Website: bh-photo
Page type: customer-info-address
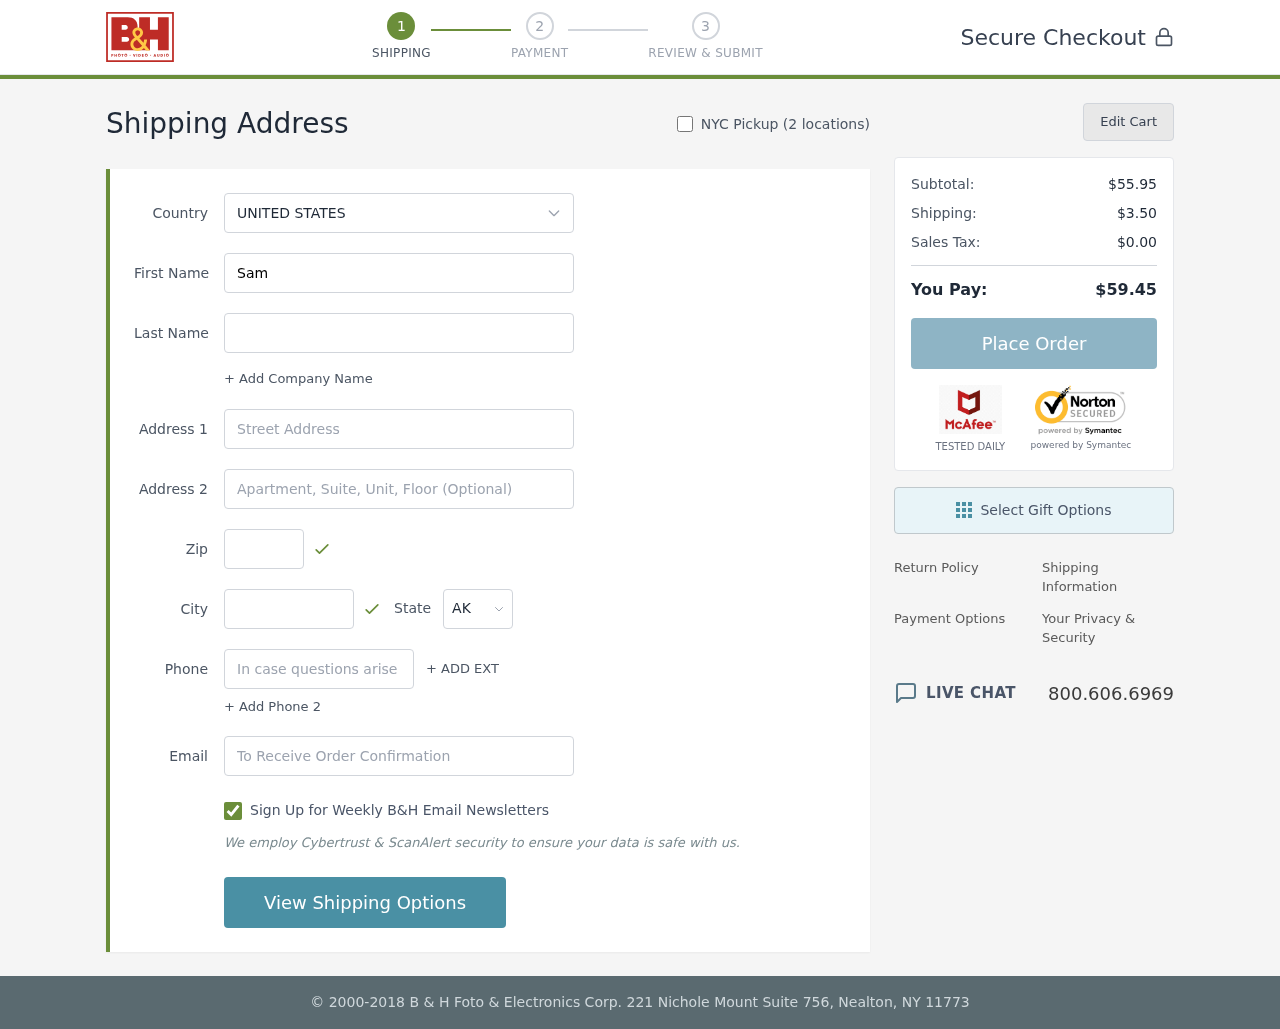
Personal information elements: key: PII_CITY
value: Danafort
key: PII_COUNTRY
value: United States
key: PII_EMAIL
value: samantha_crawford@gmail.com
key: PII_FIRSTNAME
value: Samantha
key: PII_LASTNAME
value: Crawford
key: PII_PHONE
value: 6038407886
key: PII_POSTCODE
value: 58533
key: PII_STATE_ABBR
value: AK
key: PII_STREET
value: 42661 Parker Ports
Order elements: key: ORDER_SUBTOTAL
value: $55.95
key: ORDER_SHIPPING_COST
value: $3.50
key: ORDER_TAX
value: $0.00
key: ORDER_TOTAL
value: $59.45